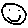
Label: smiley face